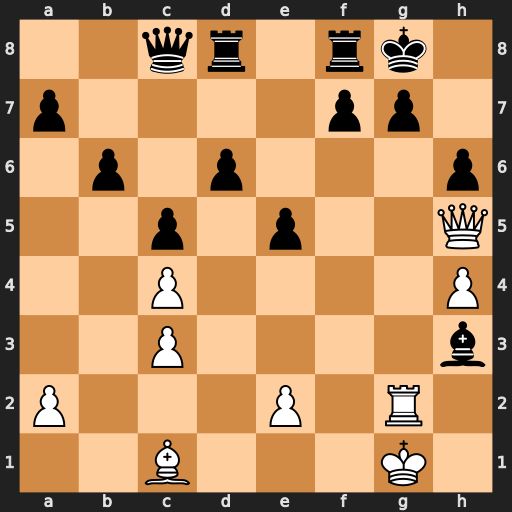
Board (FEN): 2qr1rk1/p4pp1/1p1p3p/2p1p2Q/2P4P/2P4b/P3P1R1/2B3K1
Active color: w
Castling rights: -
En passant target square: -
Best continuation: Bxh6 Qf5 Rxg7+ Kh8 Rg5 Qg6 Bxf8+ Qxh5 Rxh5+ Kg8 Be7 Bg4 Rg5+